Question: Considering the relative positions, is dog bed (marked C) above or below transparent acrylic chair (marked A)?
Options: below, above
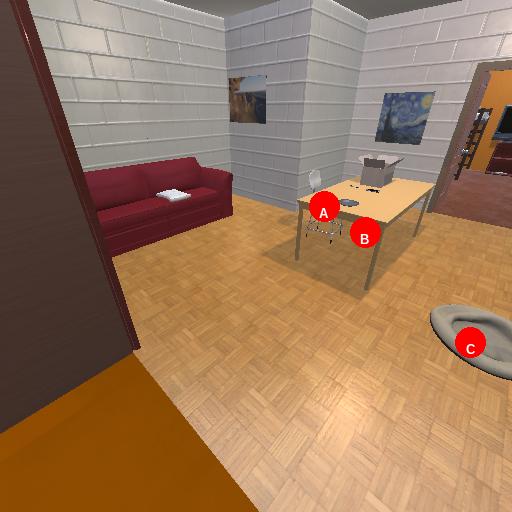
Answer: below